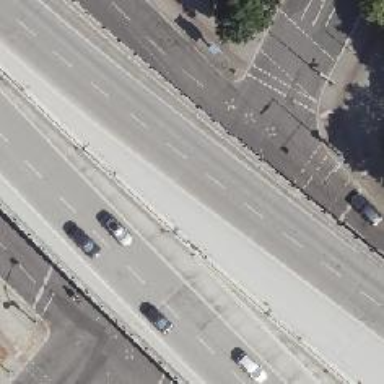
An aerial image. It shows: Secondary road with asphalt surface and cycle track on the right side.